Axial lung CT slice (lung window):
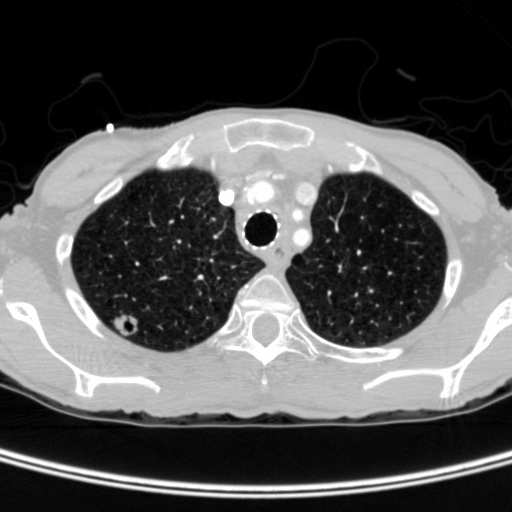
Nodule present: yes
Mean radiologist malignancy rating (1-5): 4.667